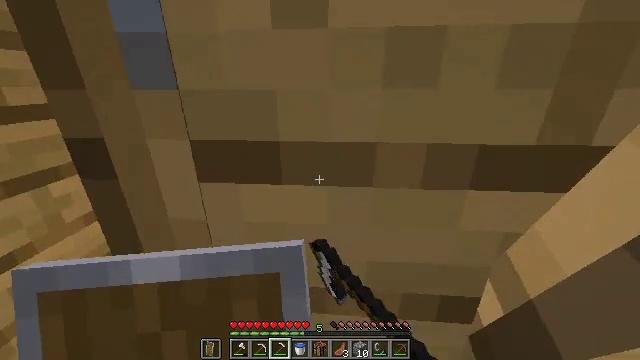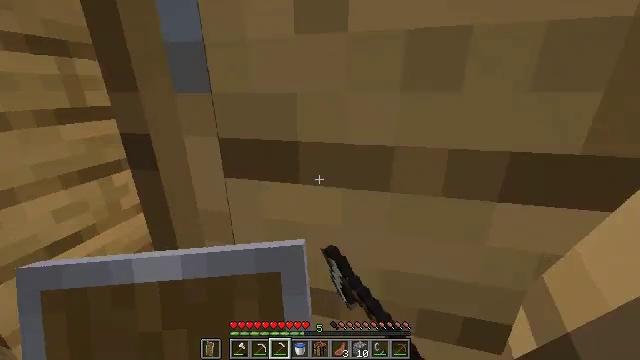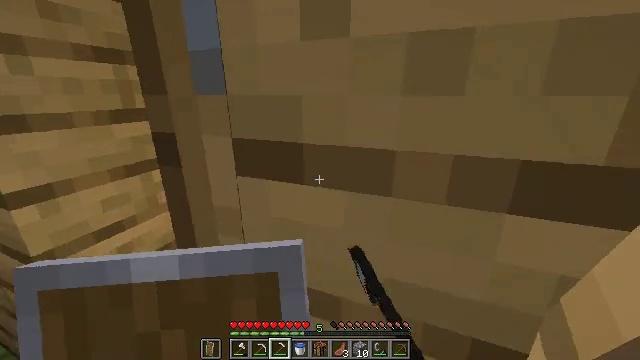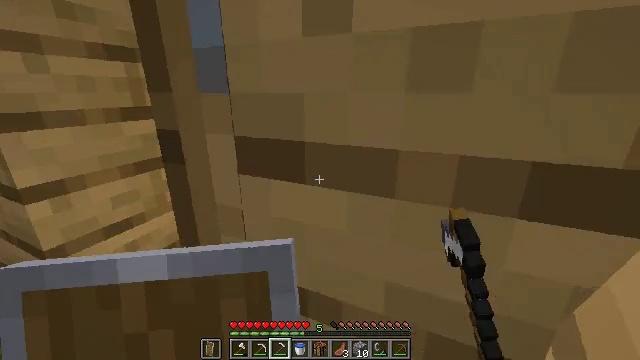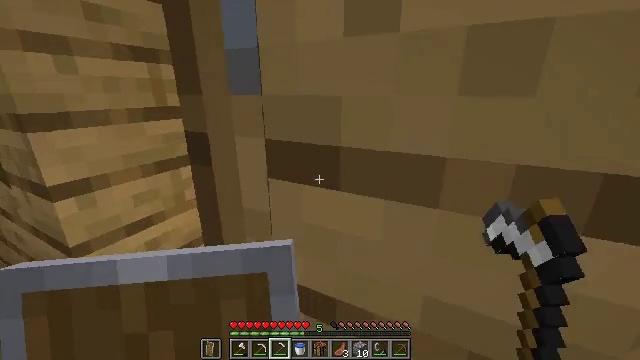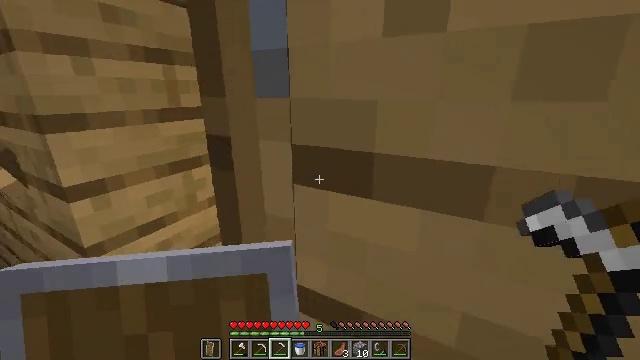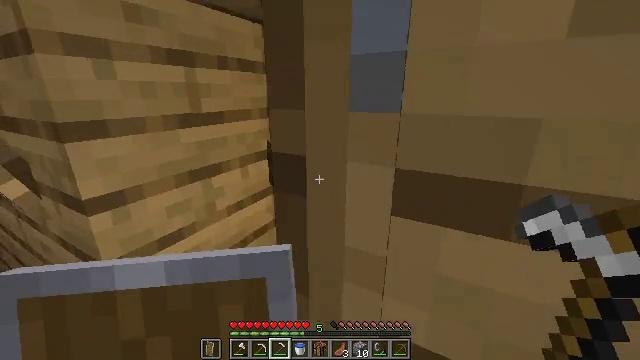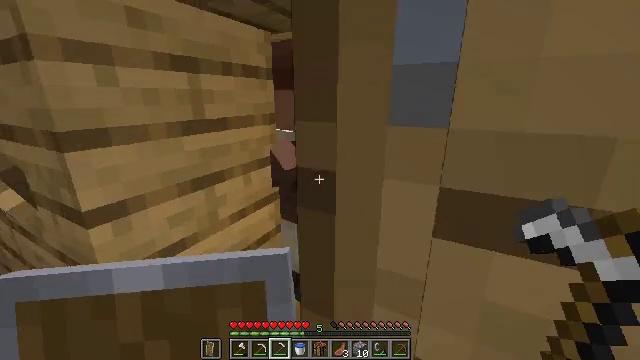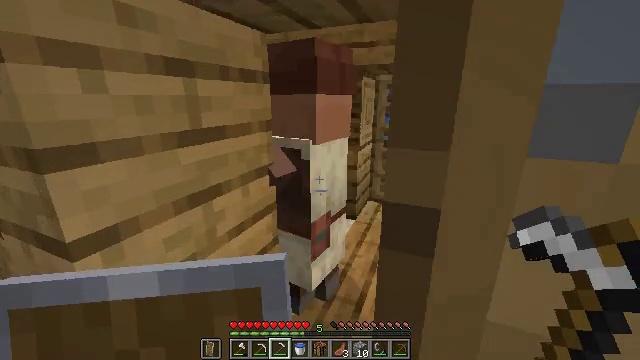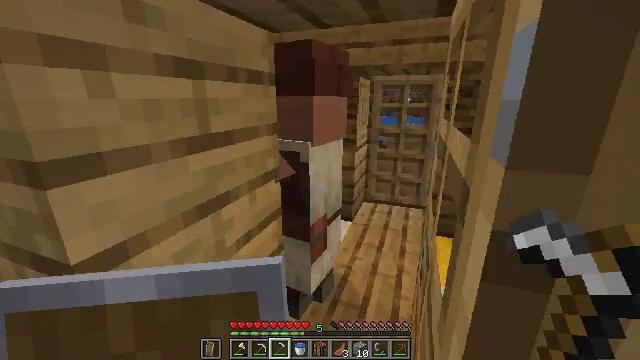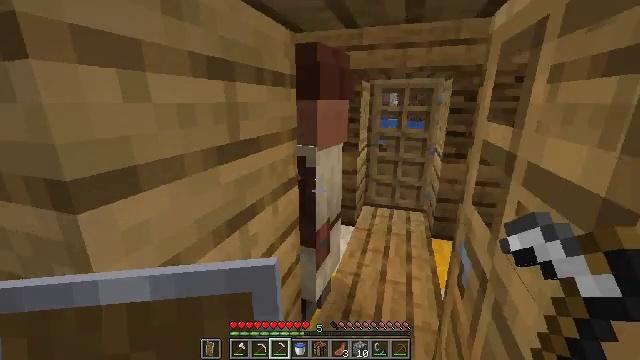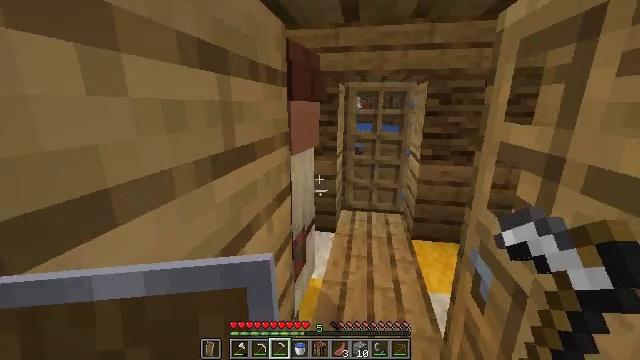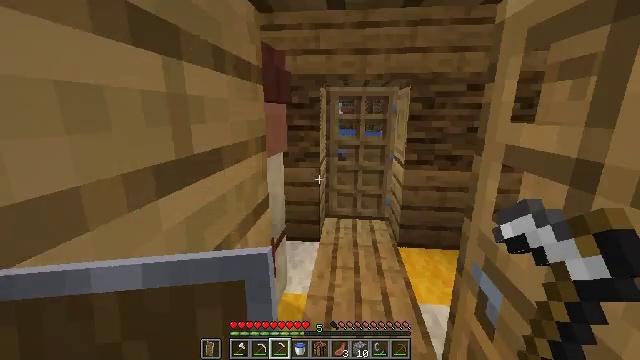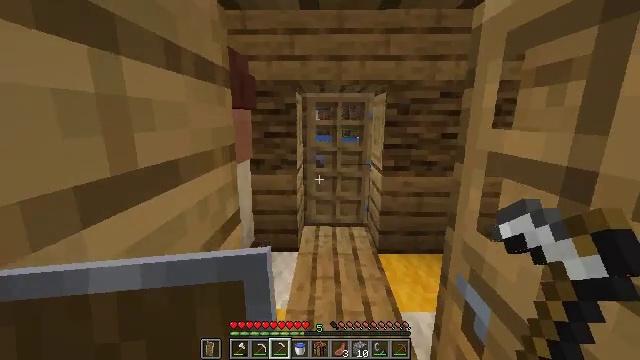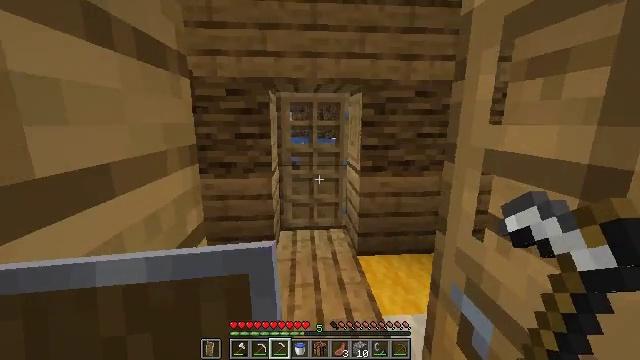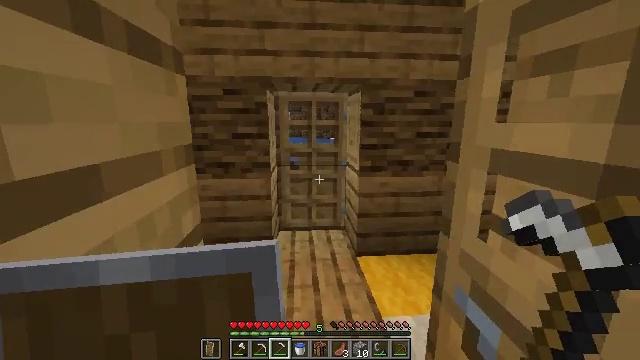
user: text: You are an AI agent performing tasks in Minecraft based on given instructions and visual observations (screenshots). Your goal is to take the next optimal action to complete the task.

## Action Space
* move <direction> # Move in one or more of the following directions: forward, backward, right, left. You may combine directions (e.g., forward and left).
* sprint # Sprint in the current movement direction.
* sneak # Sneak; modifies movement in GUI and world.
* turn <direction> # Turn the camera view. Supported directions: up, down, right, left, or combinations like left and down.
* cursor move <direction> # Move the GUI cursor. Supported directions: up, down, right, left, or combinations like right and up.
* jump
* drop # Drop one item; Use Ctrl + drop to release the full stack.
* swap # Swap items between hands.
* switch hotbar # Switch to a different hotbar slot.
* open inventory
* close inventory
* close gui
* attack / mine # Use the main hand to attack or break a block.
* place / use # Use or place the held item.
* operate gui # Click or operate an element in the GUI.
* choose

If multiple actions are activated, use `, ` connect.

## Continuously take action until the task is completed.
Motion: motion action
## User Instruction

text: Reclaim the grass path segment.
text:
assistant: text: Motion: turn left and up
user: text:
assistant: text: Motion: turn left and up
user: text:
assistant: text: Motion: move forward, turn left
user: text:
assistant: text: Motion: move forward, turn left
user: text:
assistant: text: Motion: move forward, turn left
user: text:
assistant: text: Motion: move forward
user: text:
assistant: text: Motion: move forward and move left
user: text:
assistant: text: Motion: move forward and move left, turn right
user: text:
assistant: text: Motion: move forward and move left, turn right
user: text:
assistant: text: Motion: move forward and move left, turn right
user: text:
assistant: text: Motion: move forward, turn right
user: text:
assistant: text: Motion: move forward, turn right and up
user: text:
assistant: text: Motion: turn right and up
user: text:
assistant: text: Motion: turn right
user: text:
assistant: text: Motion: no_op
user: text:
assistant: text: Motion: no_op
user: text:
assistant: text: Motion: turn left
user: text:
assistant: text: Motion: turn left
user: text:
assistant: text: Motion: move forward, turn left and down
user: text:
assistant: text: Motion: move forward and move right, turn left
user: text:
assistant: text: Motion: move forward and move right, turn left
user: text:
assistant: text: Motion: move forward and move right, turn left and up
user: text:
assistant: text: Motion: move forward and move right
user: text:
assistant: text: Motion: move forward and move right
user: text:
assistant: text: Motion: no_op
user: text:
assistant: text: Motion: turn left and up
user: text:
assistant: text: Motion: turn left
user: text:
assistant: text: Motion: turn left
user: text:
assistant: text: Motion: turn left and up
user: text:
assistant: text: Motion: turn left and up